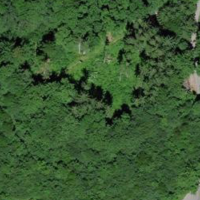
EUNIS habitat code: 52
Species observed at this site:
Allium ursinum